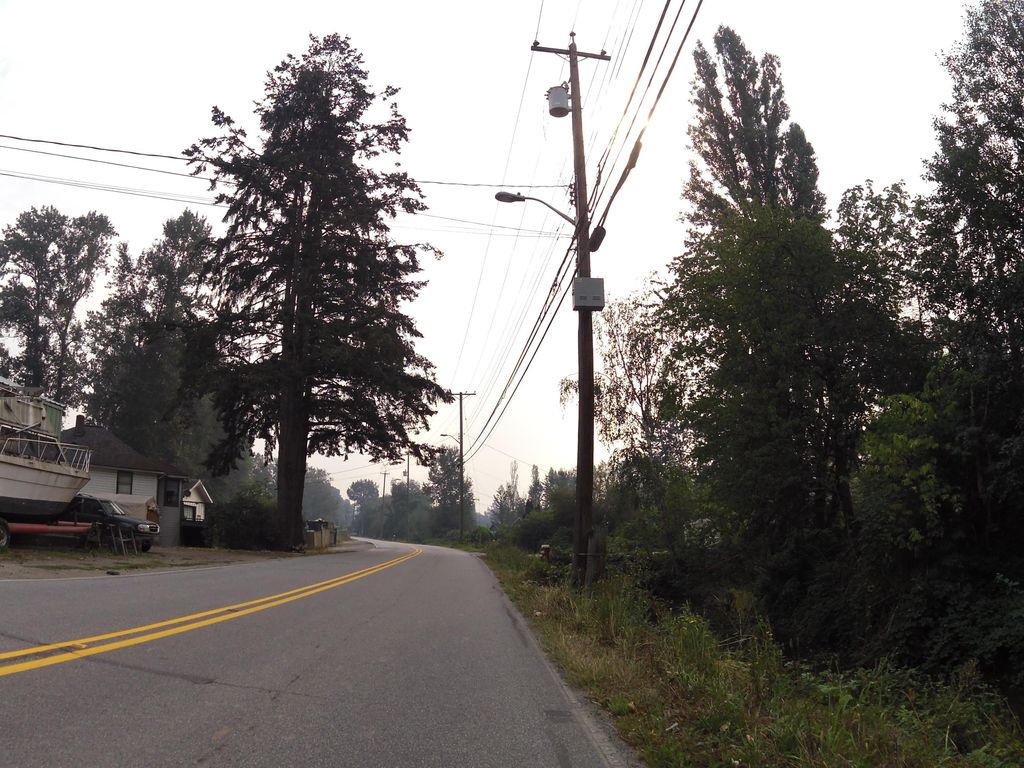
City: vancouver